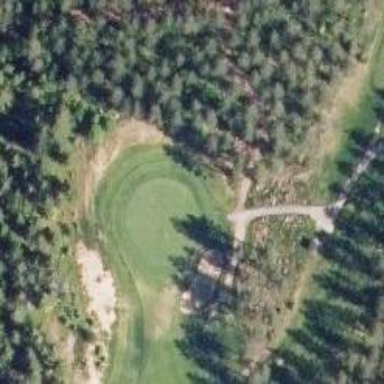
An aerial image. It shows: View of golf hole.